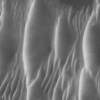
Label: not_dusty